Question: Despite many tries I have already done.. I am not getting to display correctly items from an NSArray into a UILabel..
When I NSLog the array the console returns me this:
'''
2013-01-19 14:34:32.799 bloom[2766:c07] (
"0.877"
)
'''
Which is the value I fetched from a website and parsed and etc..
The problem is that when I display it in a UILabel it shows me exactly the same thing and I need just the value without quotes to be displayed. Here's is how it is displaying:

Edit:
Here is my code:
'''
- (void)configureView
{
// Update the user interface for the detail item.
if (self.detailItem) {
for (NSDictionary *valuesDatum in _detailItem) {
NSDictionary *itemAtIndex = (NSDictionary *)_detailItem;
self.title = [itemAtIndex objectForKey:@"SYMBOL"];
NSString *strUrl = @"http://www.bloomberg.com/quote/";
NSString *ativo = [itemAtIndex objectForKey:@"SYMBOL"];
NSString *consulta = [strUrl stringByAppendingString:ativo];
NSURL *url = [NSURL URLWithString:consulta];
NSData *webData = [NSData dataWithContentsOfURL:url];
NSString *xPathQuery = @"//span[@class=' price'] | //span[@class=' trending_up up'] | //span[@class=' trending_up up']/span | //table[@class='snapshot_table']/tr/td";
TFHpple *parser = [TFHpple hppleWithData:webData isXML:NO];
NSArray *array = [parser searchWithXPathQuery:xPathQuery];
valores = [[NSMutableArray alloc]init];
for (TFHppleElement *element in array) {
[valores addObject:[[element firstChild] content]];
}
novosValores = [[NSMutableArray alloc]init];
for (NSString *valuesDatum in valores) {
NSString *removeNewLine = [[valuesDatum componentsSeparatedByCharactersInSet: [NSCharacterSet newlineCharacterSet]] componentsJoinedByString:@" "];
NSString *removeSpace = [removeNewLine stringByReplacingOccurrencesOfString:@" " withString:@""];
NSString *removeSpaceOne = [removeSpace stringByReplacingOccurrencesOfString:@" " withString:@""];
NSString *trocaVirgulaPonto = [removeSpaceOne stringByReplacingOccurrencesOfString:@"," withString:@"."];
[novosValores addObject:trocaVirgulaPonto];
}
valoresFinais = [[NSMutableArray alloc]init];
for (NSString *valuesDatum in novosValores) {
NSArray *val = [valuesDatum componentsSeparatedByString:@" - "];
[valoresFinais addObject:val];
}
infos = [[NSMutableArray alloc]init];
for (NSArray *dados in valoresFinais) {
NSArray *arrayDados = [[NSArray alloc]initWithArray:dados];
for (NSString *teste in arrayDados) {
NSArray *arrayTeste = [teste componentsSeparatedByString:@","];
[infos addObject:arrayTeste];
}
}
NSLog(@"%@",[infos objectAtIndex:0]);
NSString *fff = [[NSString alloc] initWithFormat:@"%@", [infos objectAtIndex:0]];
[_detailDescriptionLabel setText:fff];
}
}
}
'''
NEW EDIT:
I have this array:
'''
2013-01-19 15:43:05.055 bloom[3564:c07] (
"7.730",
"0.020",
"0.26%",
"7.750",
"7.650-7.800",
"2.333.100",
"7.710",
"3.730-8.810",
"+4.04%"
'''
)
All I need is a new array with the data from lines 5 and 8 separated by the "-".
So anyone has a light??
Thanks!!!
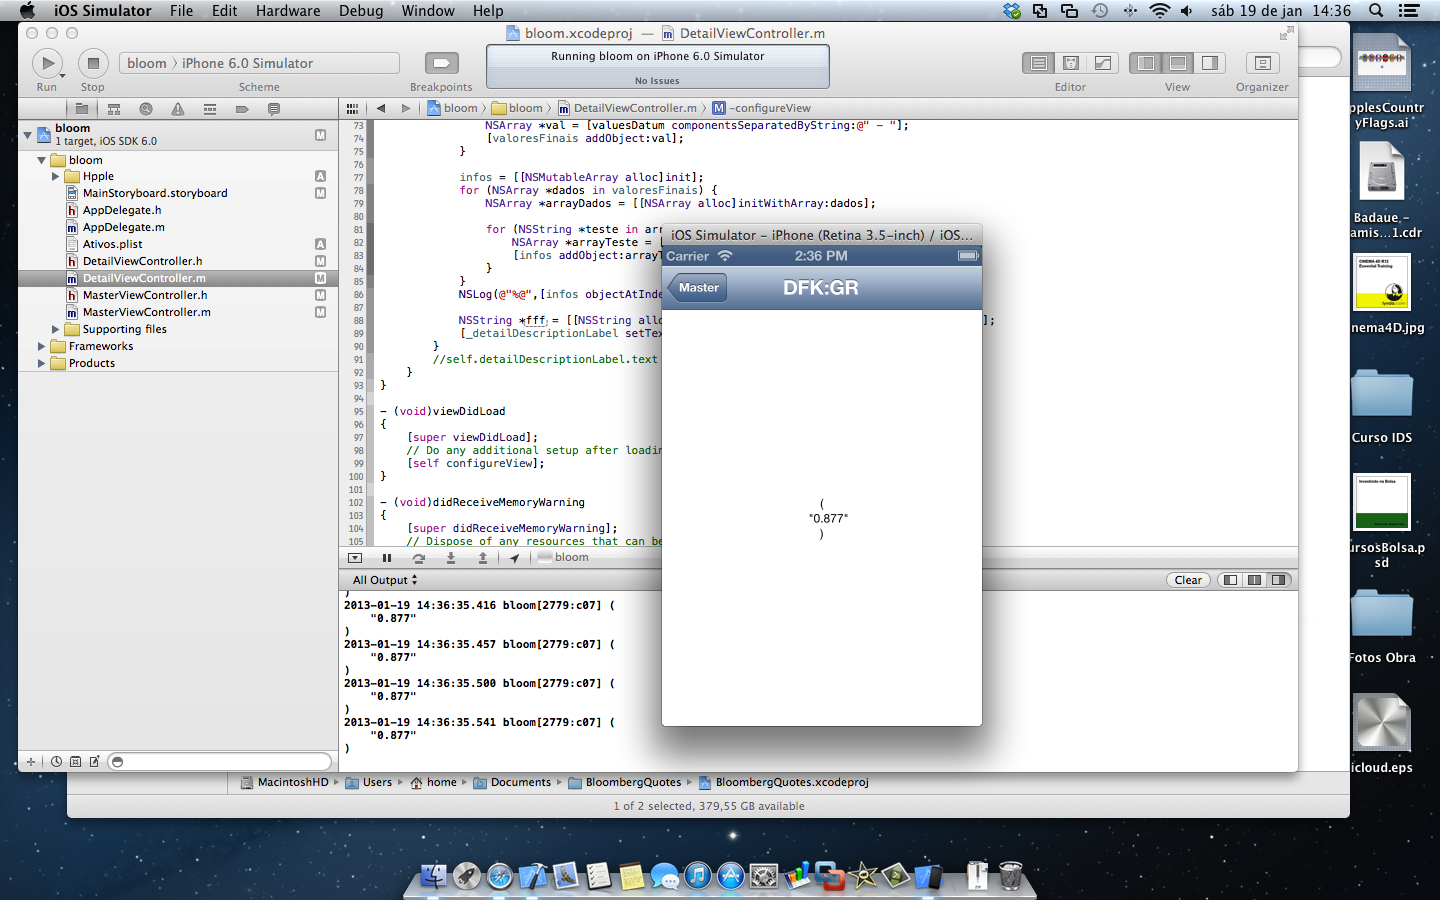
Answer: I solved this question with the help of Anoop. I changed a bit his code and finally my code is like this:
'''
for (NSDictionary *valuesDatum in _detailItem) {
NSDictionary *itemAtIndex = (NSDictionary *)_detailItem;
self.title = [itemAtIndex objectForKey:@"SYMBOL"];
NSString *strUrl = @"http://www.bloomberg.com/quote/";
NSString *ativo = [itemAtIndex objectForKey:@"SYMBOL"];
NSString *consulta = [strUrl stringByAppendingString:ativo];
NSURL *url = [NSURL URLWithString:consulta];
NSData *webData = [NSData dataWithContentsOfURL:url];
NSString *xPathQuery = @"//span[@class=' price'] | //span[@class=' trending_up up'] | //span[@class=' trending_up up']/span | //table[@class='snapshot_table']/tr/td";
TFHpple *parser = [TFHpple hppleWithData:webData isXML:NO];
NSArray *array = [parser searchWithXPathQuery:xPathQuery];
valores = [[NSMutableArray alloc]init];
for (TFHppleElement *element in array) {
[valores addObject:[[element firstChild] content]];
}
novosValores = [[NSMutableArray alloc]init];
for (NSString *valuesDatum in valores) {
NSString *removeNewLine = [[valuesDatum componentsSeparatedByCharactersInSet:[NSCharacterSet newlineCharacterSet]] componentsJoinedByString:@" "];
NSString *removeSpace = [removeNewLine stringByReplacingOccurrencesOfString:@" " withString:@""];
NSString *removeSpaceOne = [removeSpace stringByReplacingOccurrencesOfString:@" " withString:@""];
NSString *removeSpaceTwo = [removeSpaceOne stringByReplacingOccurrencesOfString:@" " withString:@""];
NSString *removeDash = [removeSpaceTwo stringByReplacingOccurrencesOfString:@" - " withString:@" "];
NSString *trocaVirgulaPonto = [removeDash stringByReplacingOccurrencesOfString:@"," withString:@"."];
[novosValores addObject:trocaVirgulaPonto];
}
NSString *fullString=[novosValores componentsJoinedByString:@"_"];
NSString *changeDash = [fullString stringByReplacingOccurrencesOfString:@"-" withString:@"_"];
finalArray=[changeDash componentsSeparatedByString:@"_"];
//NSLog(@"%@", finalArray);
}
NSString *str = [[NSString alloc]initWithFormat:@"%@",[finalArray objectAtIndex:10]];
[_detailDescriptionLabel setText:str];
'''